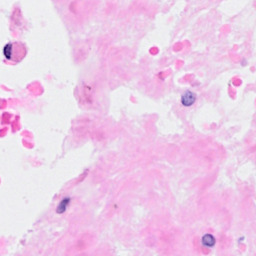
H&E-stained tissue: Breast